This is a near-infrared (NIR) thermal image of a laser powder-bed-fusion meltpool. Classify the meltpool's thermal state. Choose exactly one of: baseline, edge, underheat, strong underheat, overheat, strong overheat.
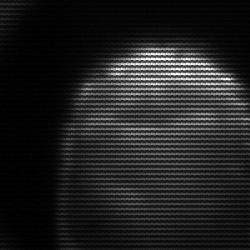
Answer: edge